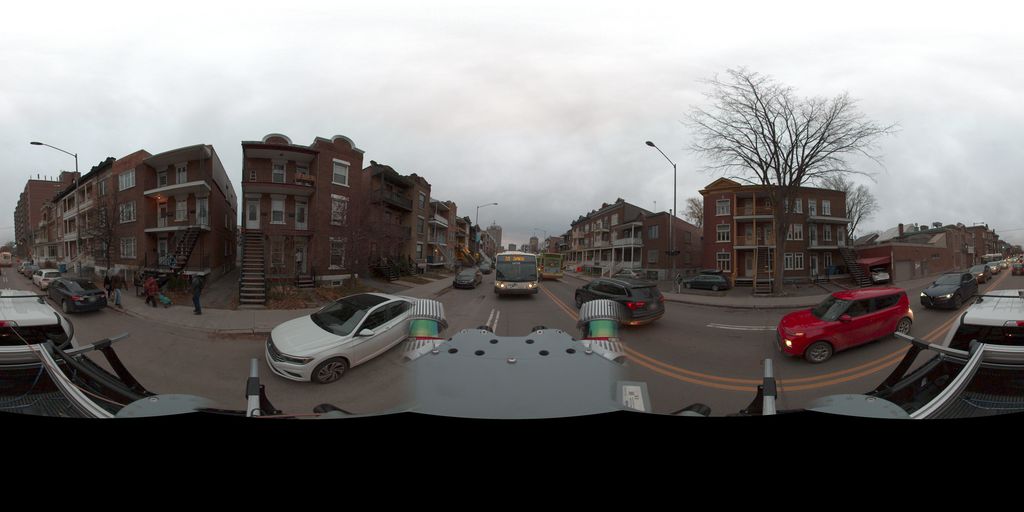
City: quebec_city